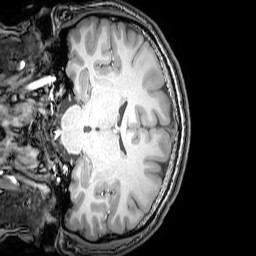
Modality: T1w
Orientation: coronal
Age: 24
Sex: male
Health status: healthy
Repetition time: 0.081 s
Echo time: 0.037 s